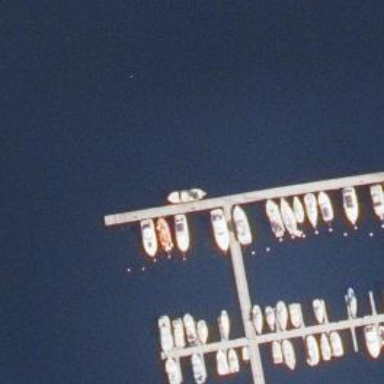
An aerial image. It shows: Pier with mooring facilities.